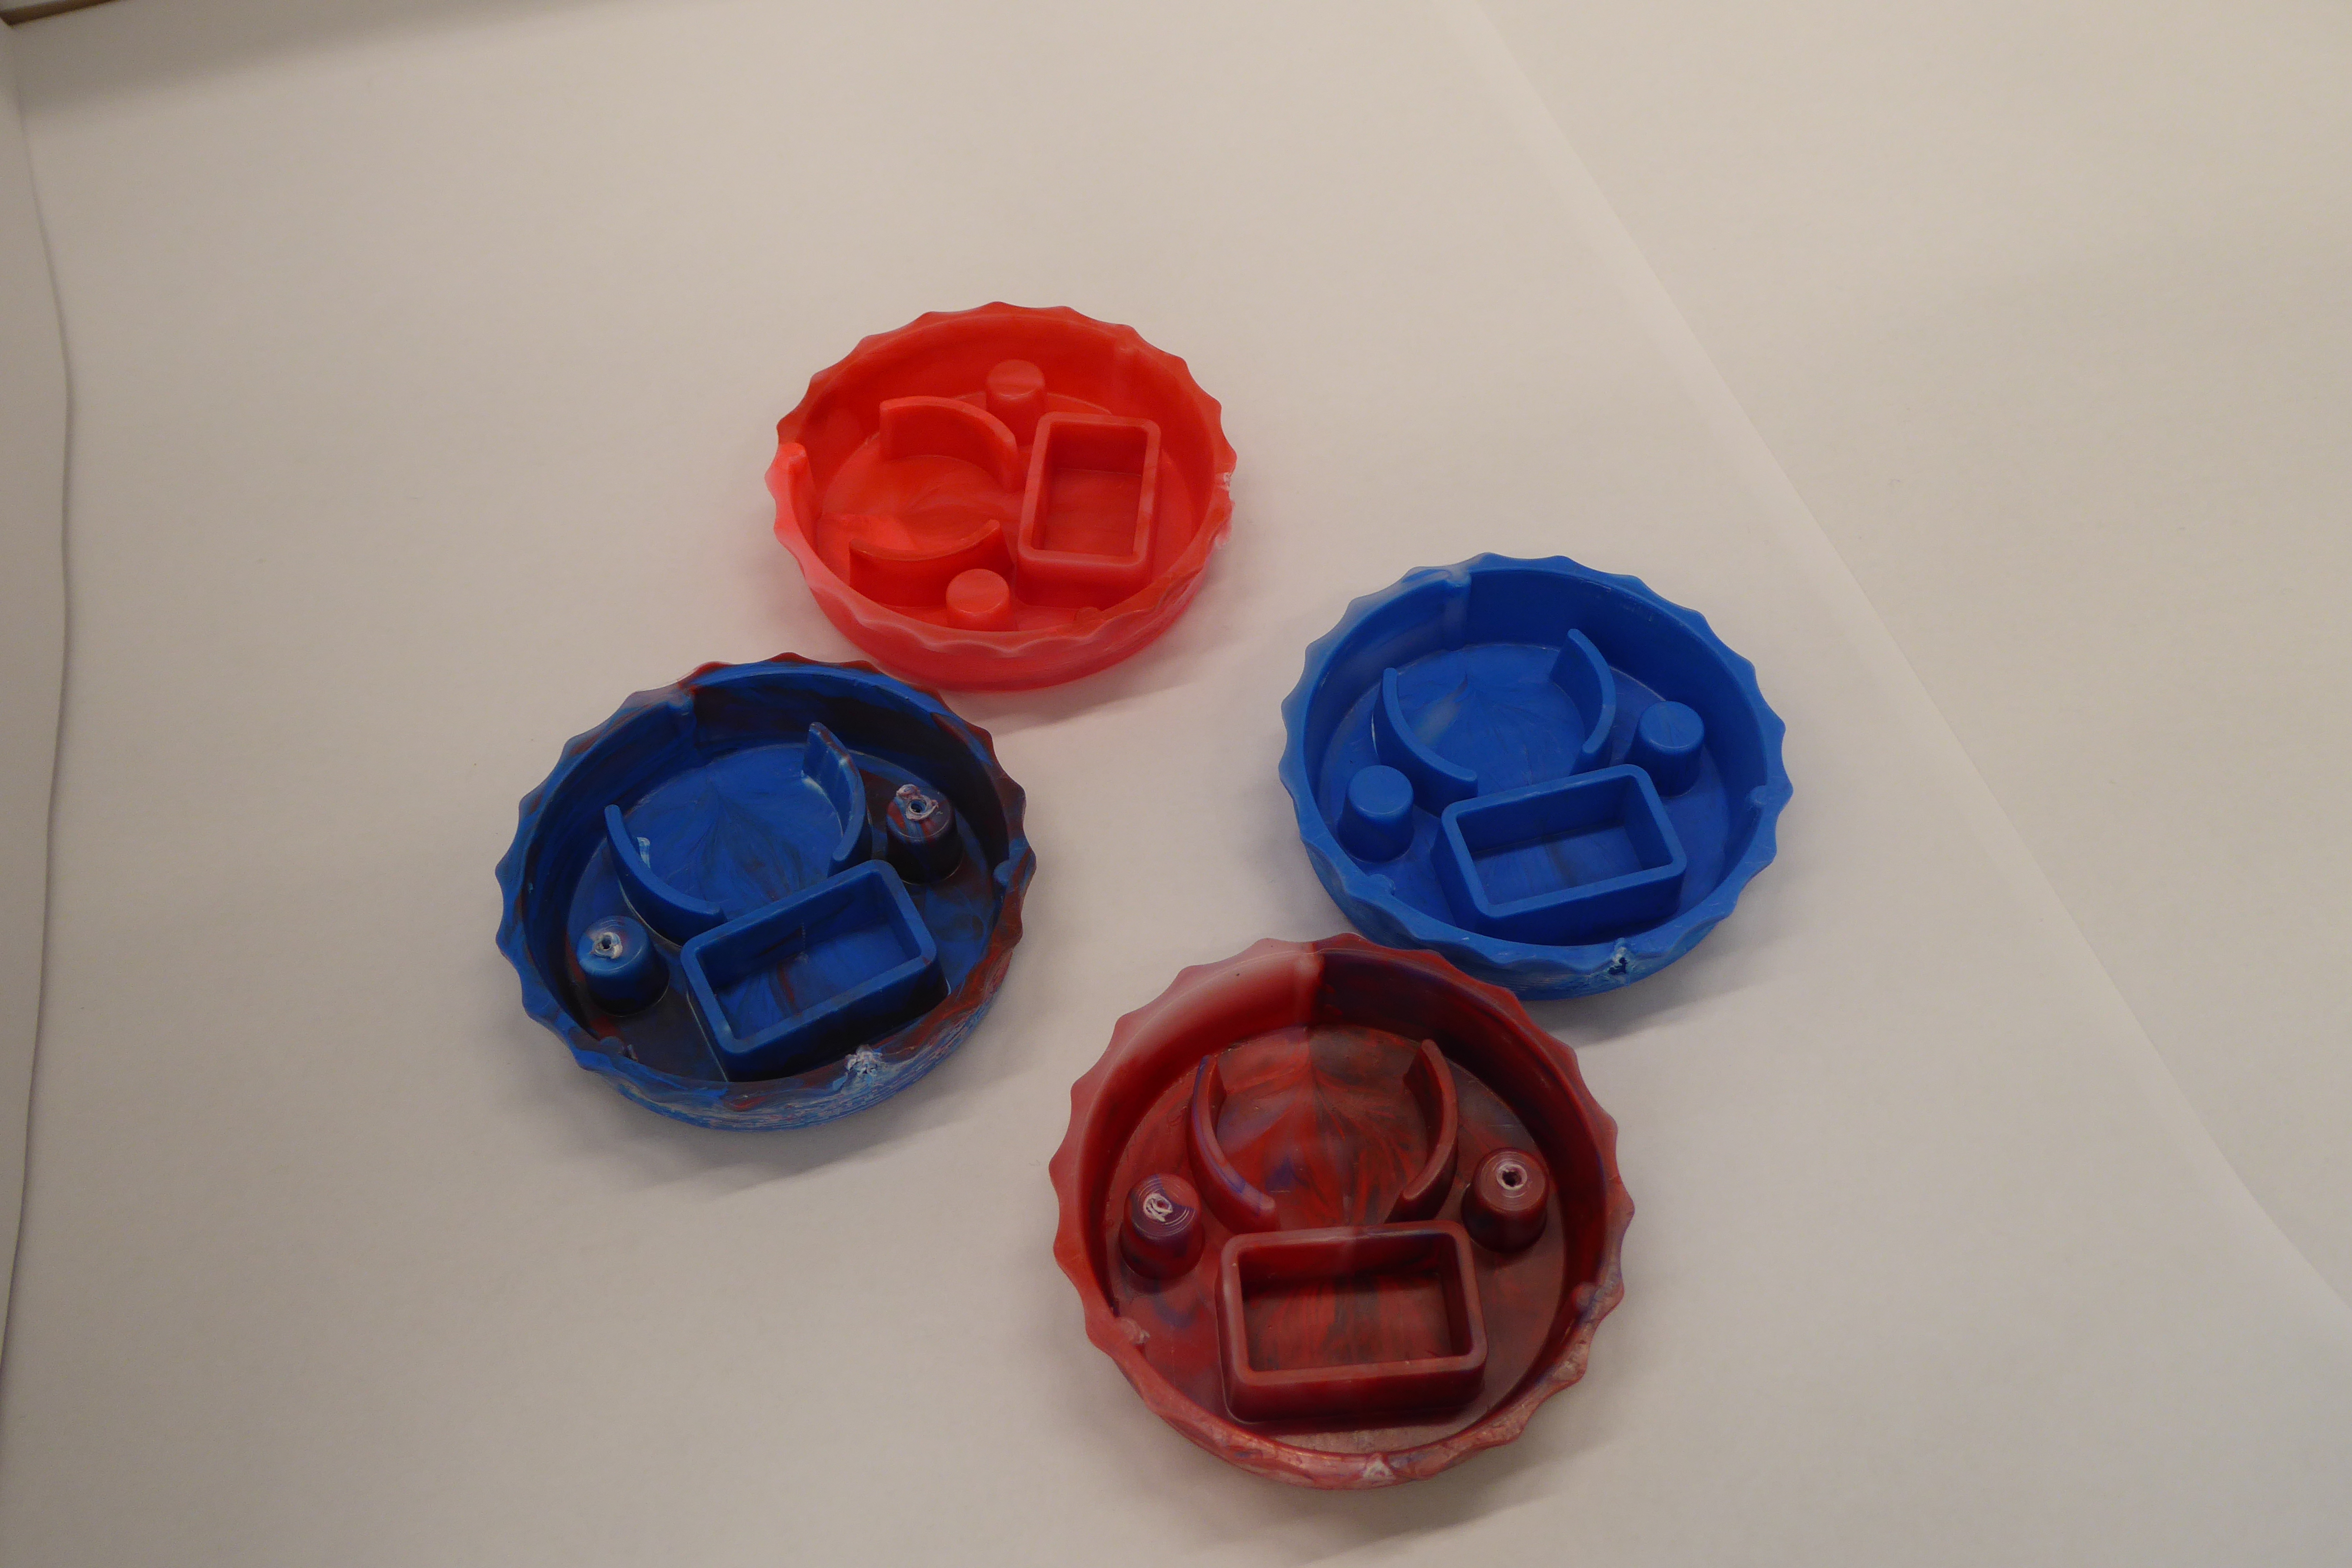
Label: Bottle Opener - Cover